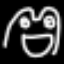
Label: frog